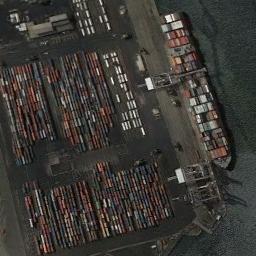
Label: ship